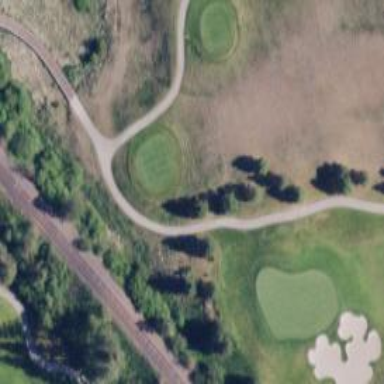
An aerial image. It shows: Grass area designated as golf tee.